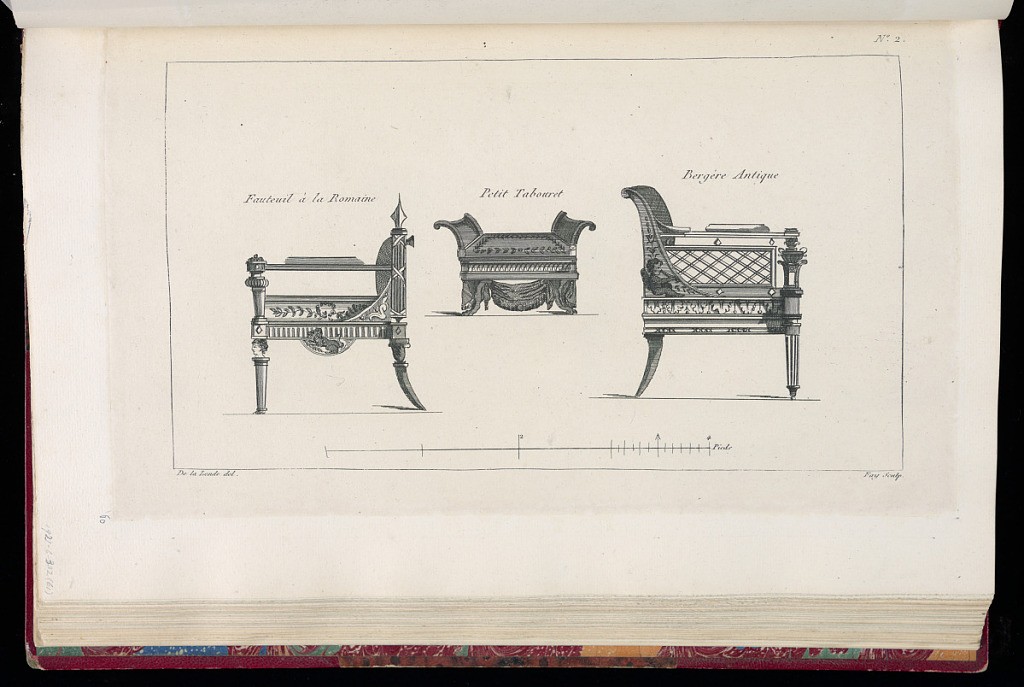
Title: Designs for Chairs
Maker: Richard de Lalonde, French, active 1780–96
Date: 1780-1789
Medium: Etching on off-white laid paper
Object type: Print
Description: Designs for two armchairs and a stool, all decorated in the style of antiquity with ornament motifs including fasces, busts, branches, fluting, drapery, putti, foliage. The plate is signed and numbered.